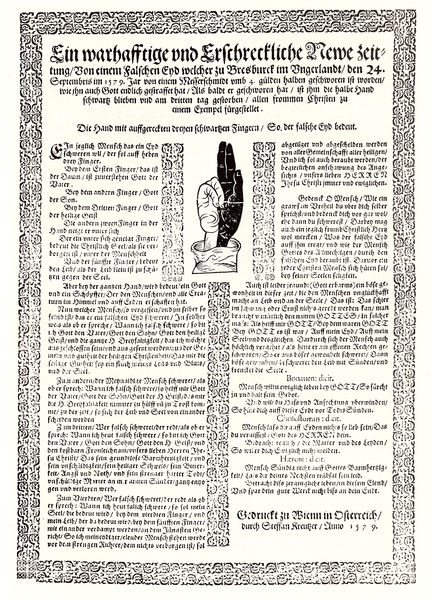
Titel: Der Meineid
Institution: (Seriendruck)
Schlagwörter: feder, hand, weiß, finger, geste, grau, schwarz, zeichen, muster, ornament, alt, geschichte, mensch, rahmen, ärmel, bild, blatt, borte, schrift, papier, rahmung, zwei, grafik, spalten, rand, bordüre, zeigefinger, dekor, lesen, ornamente, verzierung, deutsch, zeigen, buch, druck, schwarz weiss, stich, titel, seite, illustration, text, zeitung, buchstaben, beschriftung, überschrift, manschette, österreich, buchdruck, buchseite, ein, gestus, brief, mittelalter, segnen, wien, zeit, ornamentik, verierungen, verzierungen, schwur, nummer, flugblatt, altdeutsch, ringfinger, dokument, erklärung, arabeske, einblattdruck, eid, schrft, nachricht, reformation, segensgestus, flugschrift, druckschrift, verierung, versalie, süterlin, reue, handgeste, handzeichen, zwei finger, druckgraifik, rewe, hadn, bichseite, drei finger, pressburg, falscher eid, falscheid, meineid, zeigebewegung, wahrgaftig, 3 finger, schwarze finger, hand schwarz weiß, erbrecht